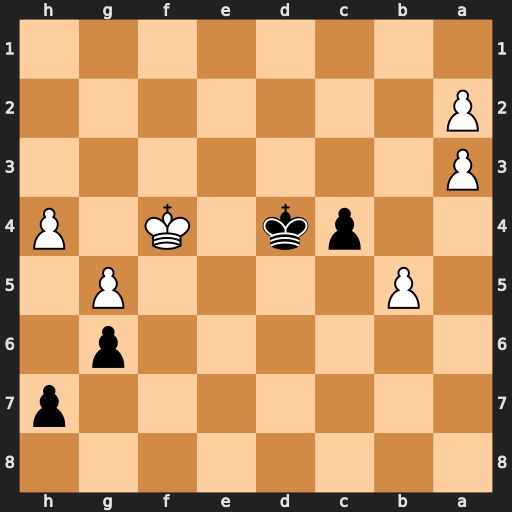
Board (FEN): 8/7p/6p1/1P4P1/2pk1K1P/P7/P7/8
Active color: b
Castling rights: -
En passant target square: -
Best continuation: c3 b6 c2 b7 c1=Q+